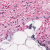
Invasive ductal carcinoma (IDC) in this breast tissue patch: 0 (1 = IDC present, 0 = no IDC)